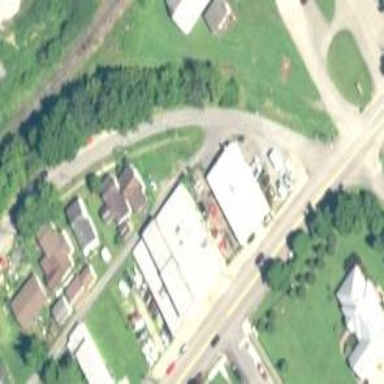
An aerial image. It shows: Building housing car shop.